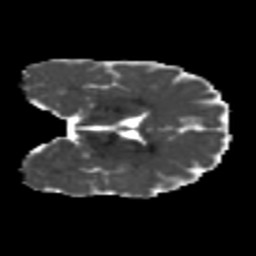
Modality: MD
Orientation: coronal
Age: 20
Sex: female
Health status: healthy
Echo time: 0.074 s